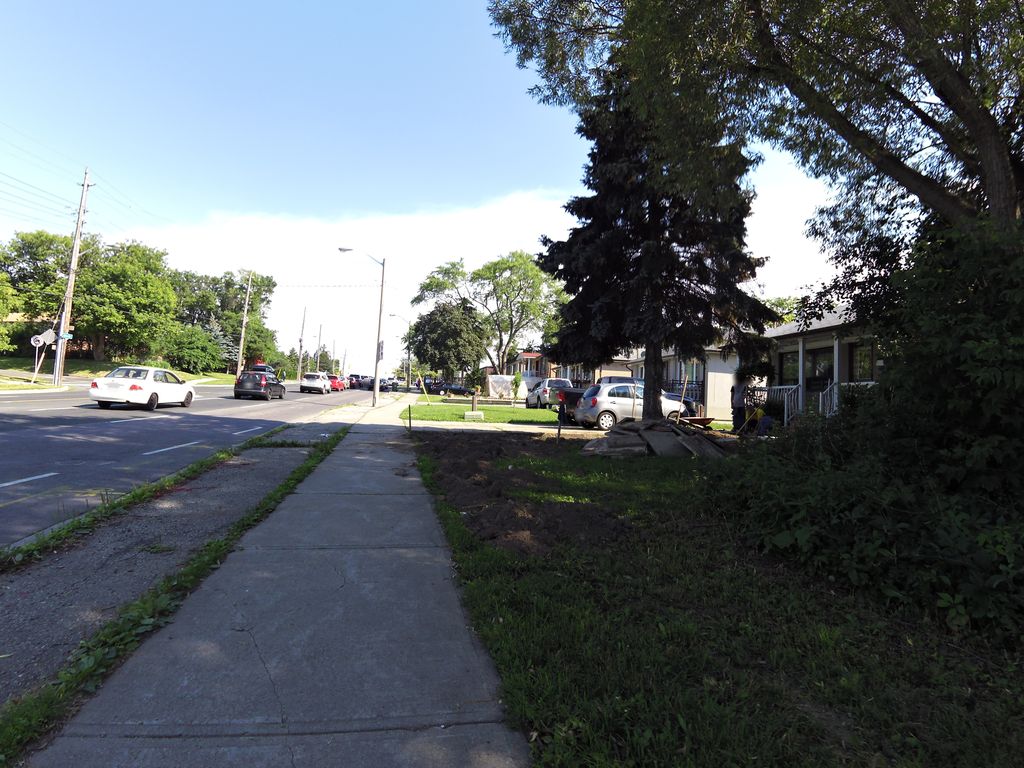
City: toronto